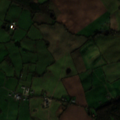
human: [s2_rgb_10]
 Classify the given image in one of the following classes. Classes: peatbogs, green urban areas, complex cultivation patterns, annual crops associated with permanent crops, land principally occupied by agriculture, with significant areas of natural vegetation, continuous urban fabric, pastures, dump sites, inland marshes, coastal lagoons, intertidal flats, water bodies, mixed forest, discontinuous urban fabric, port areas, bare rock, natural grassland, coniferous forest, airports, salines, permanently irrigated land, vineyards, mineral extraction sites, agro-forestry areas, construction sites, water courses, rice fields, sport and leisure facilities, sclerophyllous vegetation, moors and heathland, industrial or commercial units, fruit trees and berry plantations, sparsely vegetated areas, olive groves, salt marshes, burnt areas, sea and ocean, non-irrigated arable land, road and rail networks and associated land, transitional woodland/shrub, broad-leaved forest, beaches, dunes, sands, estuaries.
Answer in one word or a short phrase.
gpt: non-irrigated arable land, pastures